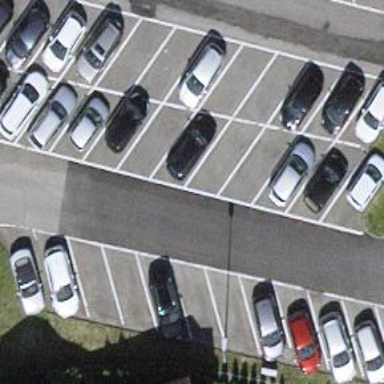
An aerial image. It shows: Road serving as parking aisle.